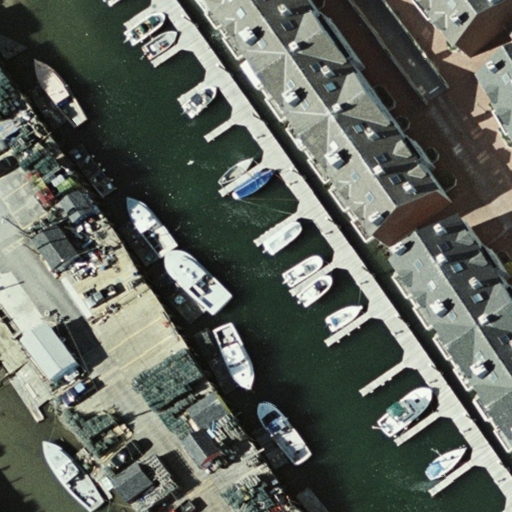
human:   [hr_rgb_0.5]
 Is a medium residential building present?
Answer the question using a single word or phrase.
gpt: no

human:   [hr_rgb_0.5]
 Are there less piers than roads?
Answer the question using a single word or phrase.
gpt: no

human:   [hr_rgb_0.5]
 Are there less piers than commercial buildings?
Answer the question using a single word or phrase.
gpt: no

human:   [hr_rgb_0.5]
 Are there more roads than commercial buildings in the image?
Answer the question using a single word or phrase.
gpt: yes

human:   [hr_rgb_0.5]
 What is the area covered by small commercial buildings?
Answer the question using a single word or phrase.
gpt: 0m2

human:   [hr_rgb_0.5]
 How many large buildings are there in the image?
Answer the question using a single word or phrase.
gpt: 1

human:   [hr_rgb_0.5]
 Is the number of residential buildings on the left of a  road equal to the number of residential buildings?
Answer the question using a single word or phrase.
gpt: no

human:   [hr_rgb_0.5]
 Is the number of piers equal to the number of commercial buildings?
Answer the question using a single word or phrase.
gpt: no

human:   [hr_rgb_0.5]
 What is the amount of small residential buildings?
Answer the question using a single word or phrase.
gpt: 3

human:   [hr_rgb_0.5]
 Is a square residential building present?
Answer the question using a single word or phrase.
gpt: no

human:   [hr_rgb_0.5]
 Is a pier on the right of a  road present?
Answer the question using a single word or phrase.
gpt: yes

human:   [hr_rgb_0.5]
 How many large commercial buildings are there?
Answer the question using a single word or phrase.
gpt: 0

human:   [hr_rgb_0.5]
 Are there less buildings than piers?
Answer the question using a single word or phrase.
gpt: no

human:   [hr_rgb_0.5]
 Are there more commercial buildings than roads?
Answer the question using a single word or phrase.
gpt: no

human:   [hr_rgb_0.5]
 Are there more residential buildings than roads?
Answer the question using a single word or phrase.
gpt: yes

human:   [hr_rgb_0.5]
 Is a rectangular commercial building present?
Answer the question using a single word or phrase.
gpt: no

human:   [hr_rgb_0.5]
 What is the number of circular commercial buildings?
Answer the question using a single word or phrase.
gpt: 0

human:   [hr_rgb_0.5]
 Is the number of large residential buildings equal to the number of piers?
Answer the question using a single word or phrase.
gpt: no

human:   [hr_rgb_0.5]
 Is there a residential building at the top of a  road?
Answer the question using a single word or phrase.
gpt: yes

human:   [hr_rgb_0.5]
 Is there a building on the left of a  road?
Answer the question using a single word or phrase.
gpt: no

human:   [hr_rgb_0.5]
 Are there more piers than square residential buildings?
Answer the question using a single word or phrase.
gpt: yes

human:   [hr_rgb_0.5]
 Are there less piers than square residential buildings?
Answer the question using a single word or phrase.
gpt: no

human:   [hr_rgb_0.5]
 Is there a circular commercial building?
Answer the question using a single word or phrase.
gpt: no

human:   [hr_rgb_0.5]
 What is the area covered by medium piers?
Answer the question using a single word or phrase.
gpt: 0m2

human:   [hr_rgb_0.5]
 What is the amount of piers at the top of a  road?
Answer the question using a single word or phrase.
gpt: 1

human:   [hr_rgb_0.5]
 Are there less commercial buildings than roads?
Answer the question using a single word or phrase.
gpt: yes

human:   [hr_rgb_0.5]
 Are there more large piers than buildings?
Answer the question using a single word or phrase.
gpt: no

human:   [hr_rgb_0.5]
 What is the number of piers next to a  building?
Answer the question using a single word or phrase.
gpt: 2

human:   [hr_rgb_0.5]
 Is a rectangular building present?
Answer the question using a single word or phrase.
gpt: yes

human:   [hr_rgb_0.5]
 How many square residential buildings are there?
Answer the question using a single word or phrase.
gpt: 0

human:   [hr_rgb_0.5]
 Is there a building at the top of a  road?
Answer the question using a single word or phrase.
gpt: yes

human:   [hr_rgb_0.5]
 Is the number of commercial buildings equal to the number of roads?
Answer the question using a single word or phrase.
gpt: no

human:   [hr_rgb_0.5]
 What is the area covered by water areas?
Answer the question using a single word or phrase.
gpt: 0m2

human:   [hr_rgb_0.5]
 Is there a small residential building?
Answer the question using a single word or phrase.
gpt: yes

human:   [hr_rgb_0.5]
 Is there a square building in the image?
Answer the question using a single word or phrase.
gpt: no

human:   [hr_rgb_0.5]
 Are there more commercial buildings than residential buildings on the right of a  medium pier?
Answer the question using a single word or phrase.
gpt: no